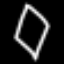
Label: diamond